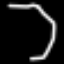
Label: octagon